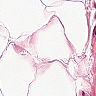
Metastatic tissue present: no